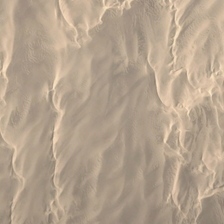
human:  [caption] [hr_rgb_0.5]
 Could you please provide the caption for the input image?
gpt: some ripples are in a piece of yellow desert .

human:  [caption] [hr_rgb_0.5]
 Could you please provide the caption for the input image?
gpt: some ripples are in a piece of yellow desert .

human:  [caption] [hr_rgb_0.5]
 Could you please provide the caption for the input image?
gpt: some ripples are in a piece of yellow desert .

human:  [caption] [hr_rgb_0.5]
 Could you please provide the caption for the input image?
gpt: some ripples are in a piece of yellow desert .

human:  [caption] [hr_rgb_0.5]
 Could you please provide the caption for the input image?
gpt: some ripples are in a piece of yellow desert .